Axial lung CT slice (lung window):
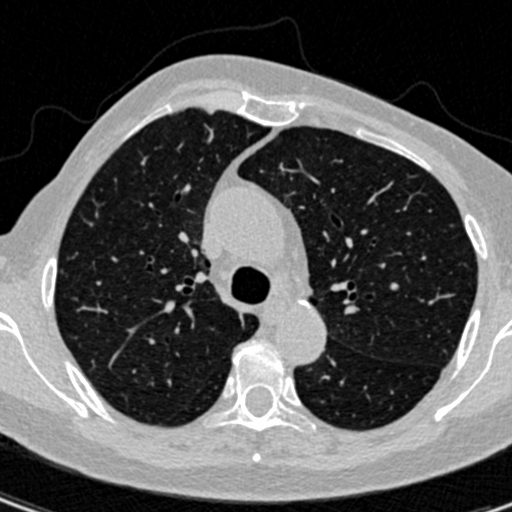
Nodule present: yes
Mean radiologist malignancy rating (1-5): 3